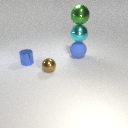
large blue rubber sphere below large green metal sphere